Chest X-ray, AP view. Patient: 19 years old, sex F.
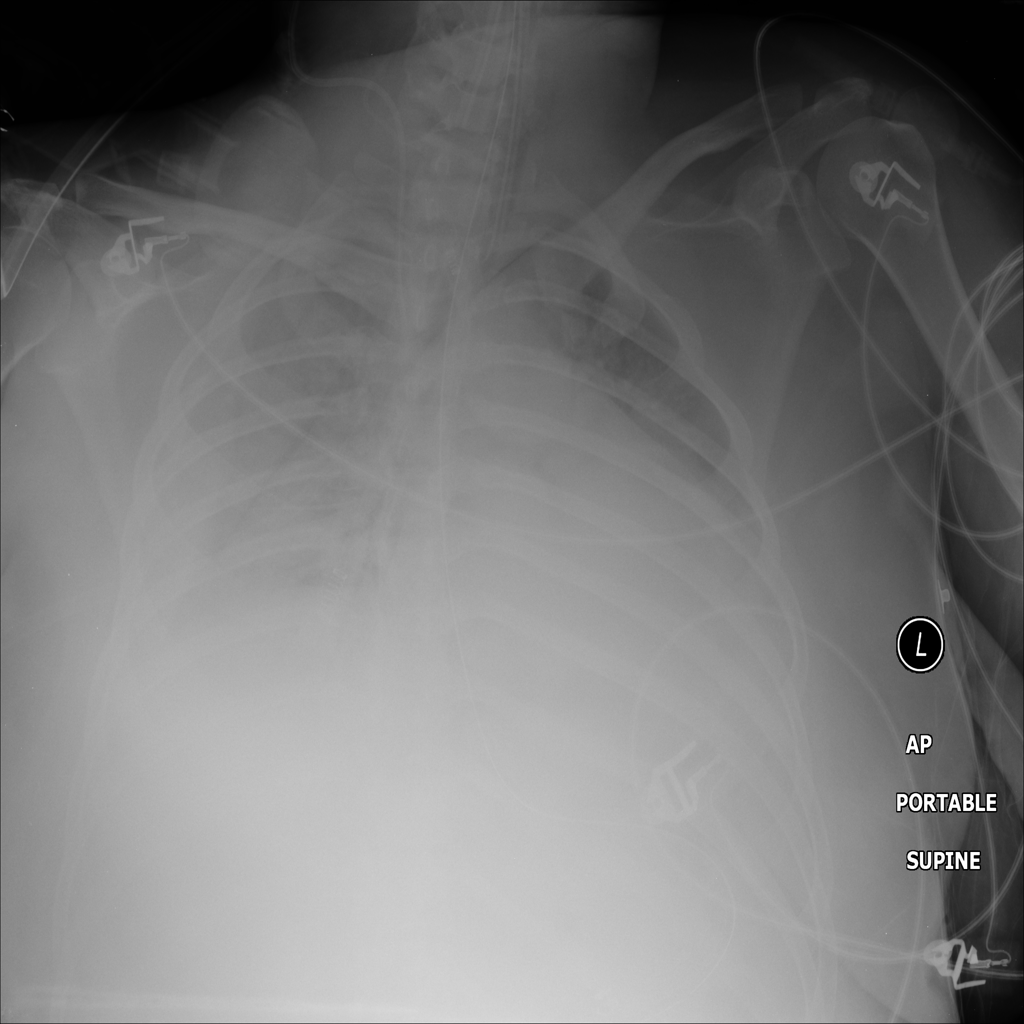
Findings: No Finding